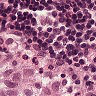
Metastatic tissue present: no